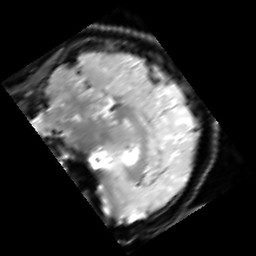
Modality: inplaneT2
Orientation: sagittal
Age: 21
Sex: male
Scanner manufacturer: siemens
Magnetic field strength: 3 T
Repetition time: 5 s
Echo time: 0.034 s